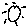
Label: sun